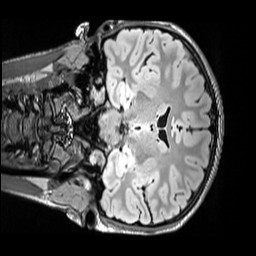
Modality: FLAIR
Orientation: coronal
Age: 13
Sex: female
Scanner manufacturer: siemens
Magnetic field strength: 3 T
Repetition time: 5 s
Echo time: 0.388 s